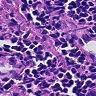
Metastatic tissue present: no